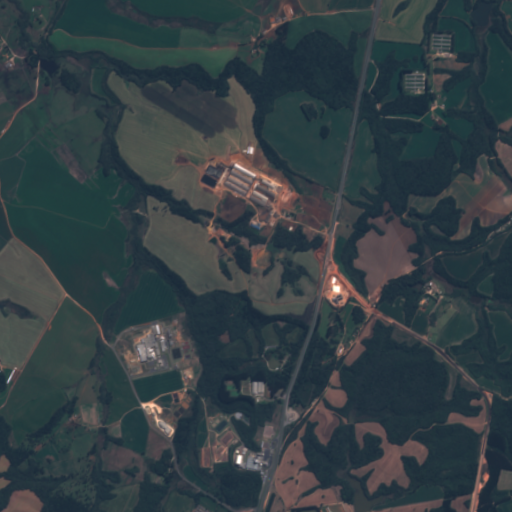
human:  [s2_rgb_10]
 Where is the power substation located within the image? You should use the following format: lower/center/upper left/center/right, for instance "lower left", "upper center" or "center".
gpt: The power substation is located in the lower center of the image.
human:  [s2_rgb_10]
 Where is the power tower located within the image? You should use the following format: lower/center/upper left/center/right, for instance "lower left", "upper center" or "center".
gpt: The power tower is located in the lower left of the image.
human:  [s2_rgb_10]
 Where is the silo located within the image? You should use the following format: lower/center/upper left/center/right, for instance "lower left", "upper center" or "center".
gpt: The silo is located in the lower center of the image.
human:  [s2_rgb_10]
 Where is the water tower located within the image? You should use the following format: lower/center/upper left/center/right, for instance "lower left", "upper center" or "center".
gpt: The water tower is located in the lower center of the image.
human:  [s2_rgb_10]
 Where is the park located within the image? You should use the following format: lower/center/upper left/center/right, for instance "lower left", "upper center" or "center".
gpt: There is no park in the image.